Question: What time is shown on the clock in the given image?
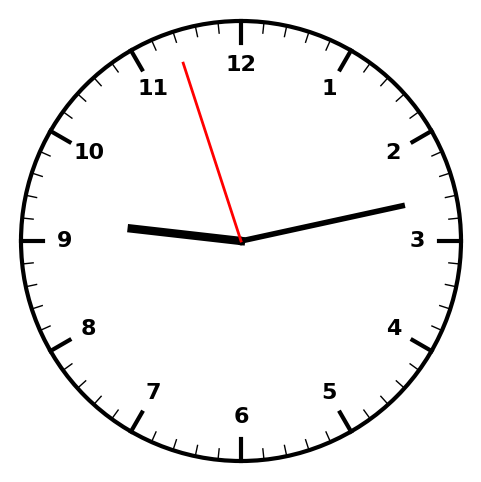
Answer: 09:12:57